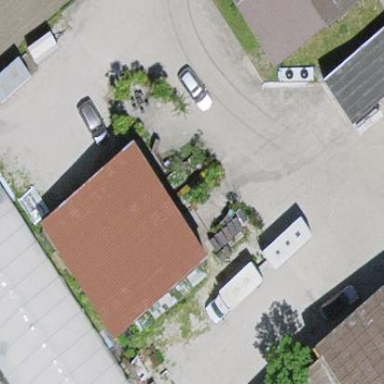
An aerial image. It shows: Building.